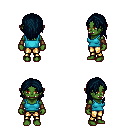
a pixel art fantasy rpg character, female body template, orc, green skin, teal pirate shirt, gold greaves, raven long hairstyle, leather bracers, four views (front, back, left, right), 2x2 character sprite sheet, small pixel art, hard edges, no anti-aliasing